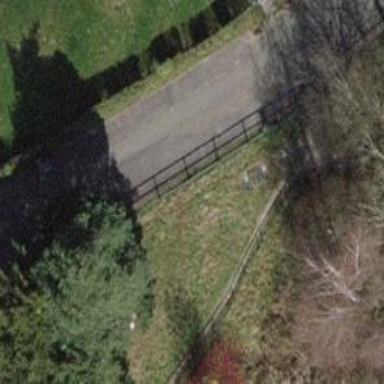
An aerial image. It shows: Bench.